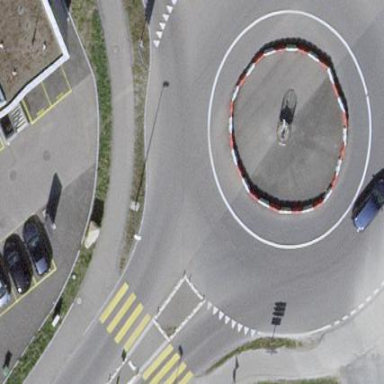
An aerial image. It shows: Roundabout at primary highway.